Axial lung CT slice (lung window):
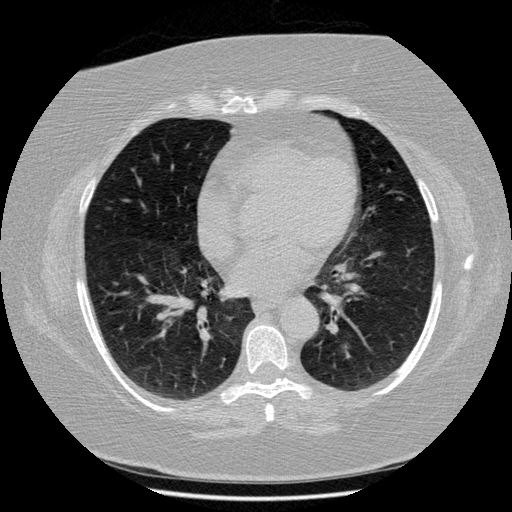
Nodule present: no